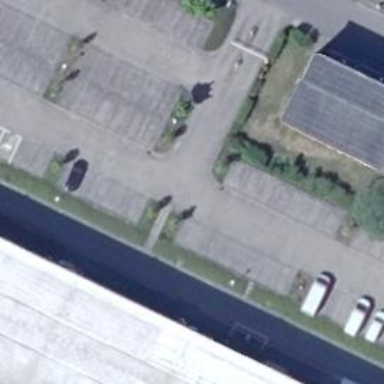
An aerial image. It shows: Road serving as parking aisle.